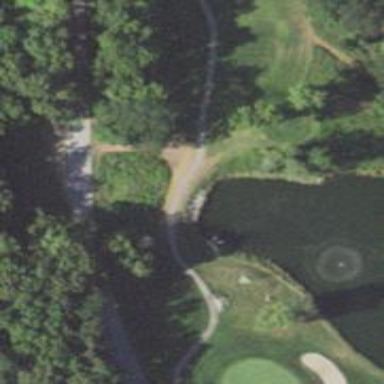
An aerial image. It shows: Path for both road and golf.